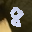
Label: 8